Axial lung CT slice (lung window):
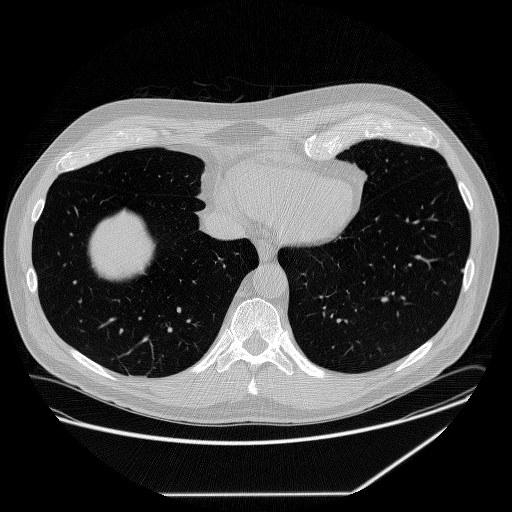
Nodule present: no